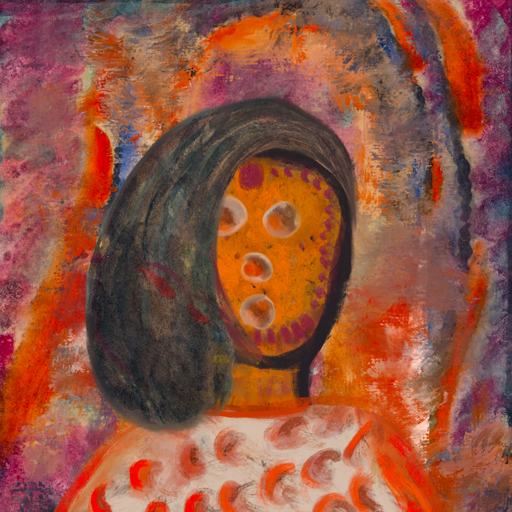
Background: Experience, Head And Neck Front: Doll, Face Front: Rupkatha, Bust: Rupkatha, Hair Front: Gypsy_Mother, Head Accessory: Blank, Second Necklace: Blank, Necklace: Blank, Baby: Blank